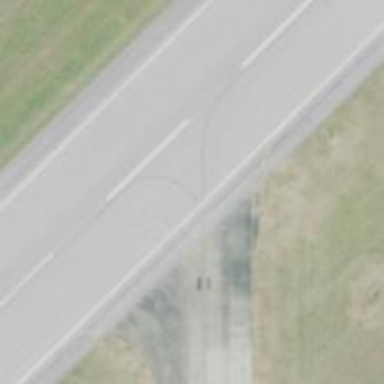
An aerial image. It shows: Image of taxiway at airport.